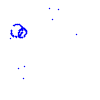
Particle: proton